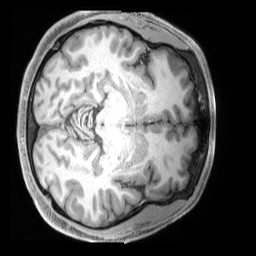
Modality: T1w
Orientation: axial
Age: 36
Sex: male
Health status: ill
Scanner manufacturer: siemens
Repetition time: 2.4 s
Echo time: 0.00231 s